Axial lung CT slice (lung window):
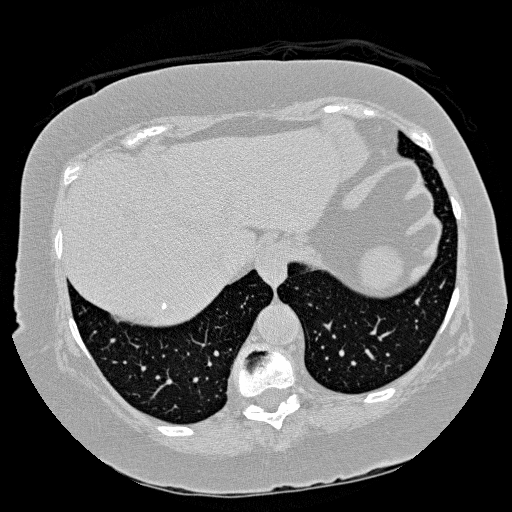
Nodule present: no